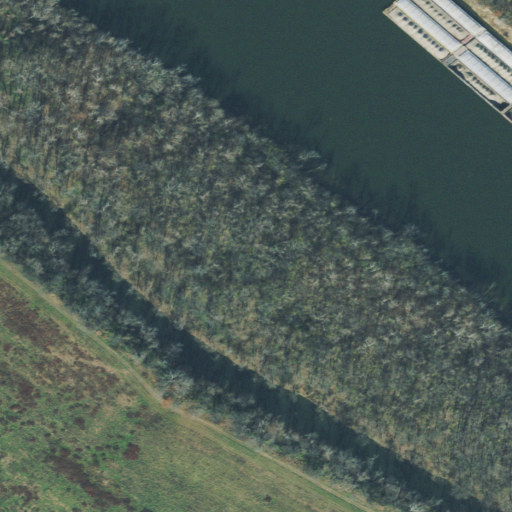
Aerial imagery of island in Tennessee named Robertson Island containing deciduous forest, open water, pasture, woody wetlands, mixed forest, herbaceous wetlands, grassland, shrub, and barren land